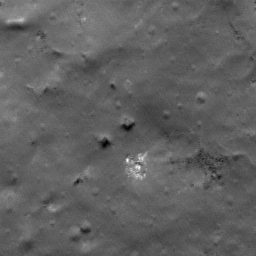
Pit: Lalande 5a
Host crater: Lalande
Host type: impact_melt
Lunar coordinates: latitude -4.341, longitude 351.423